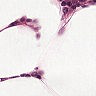
Metastatic tissue present: no